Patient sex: M
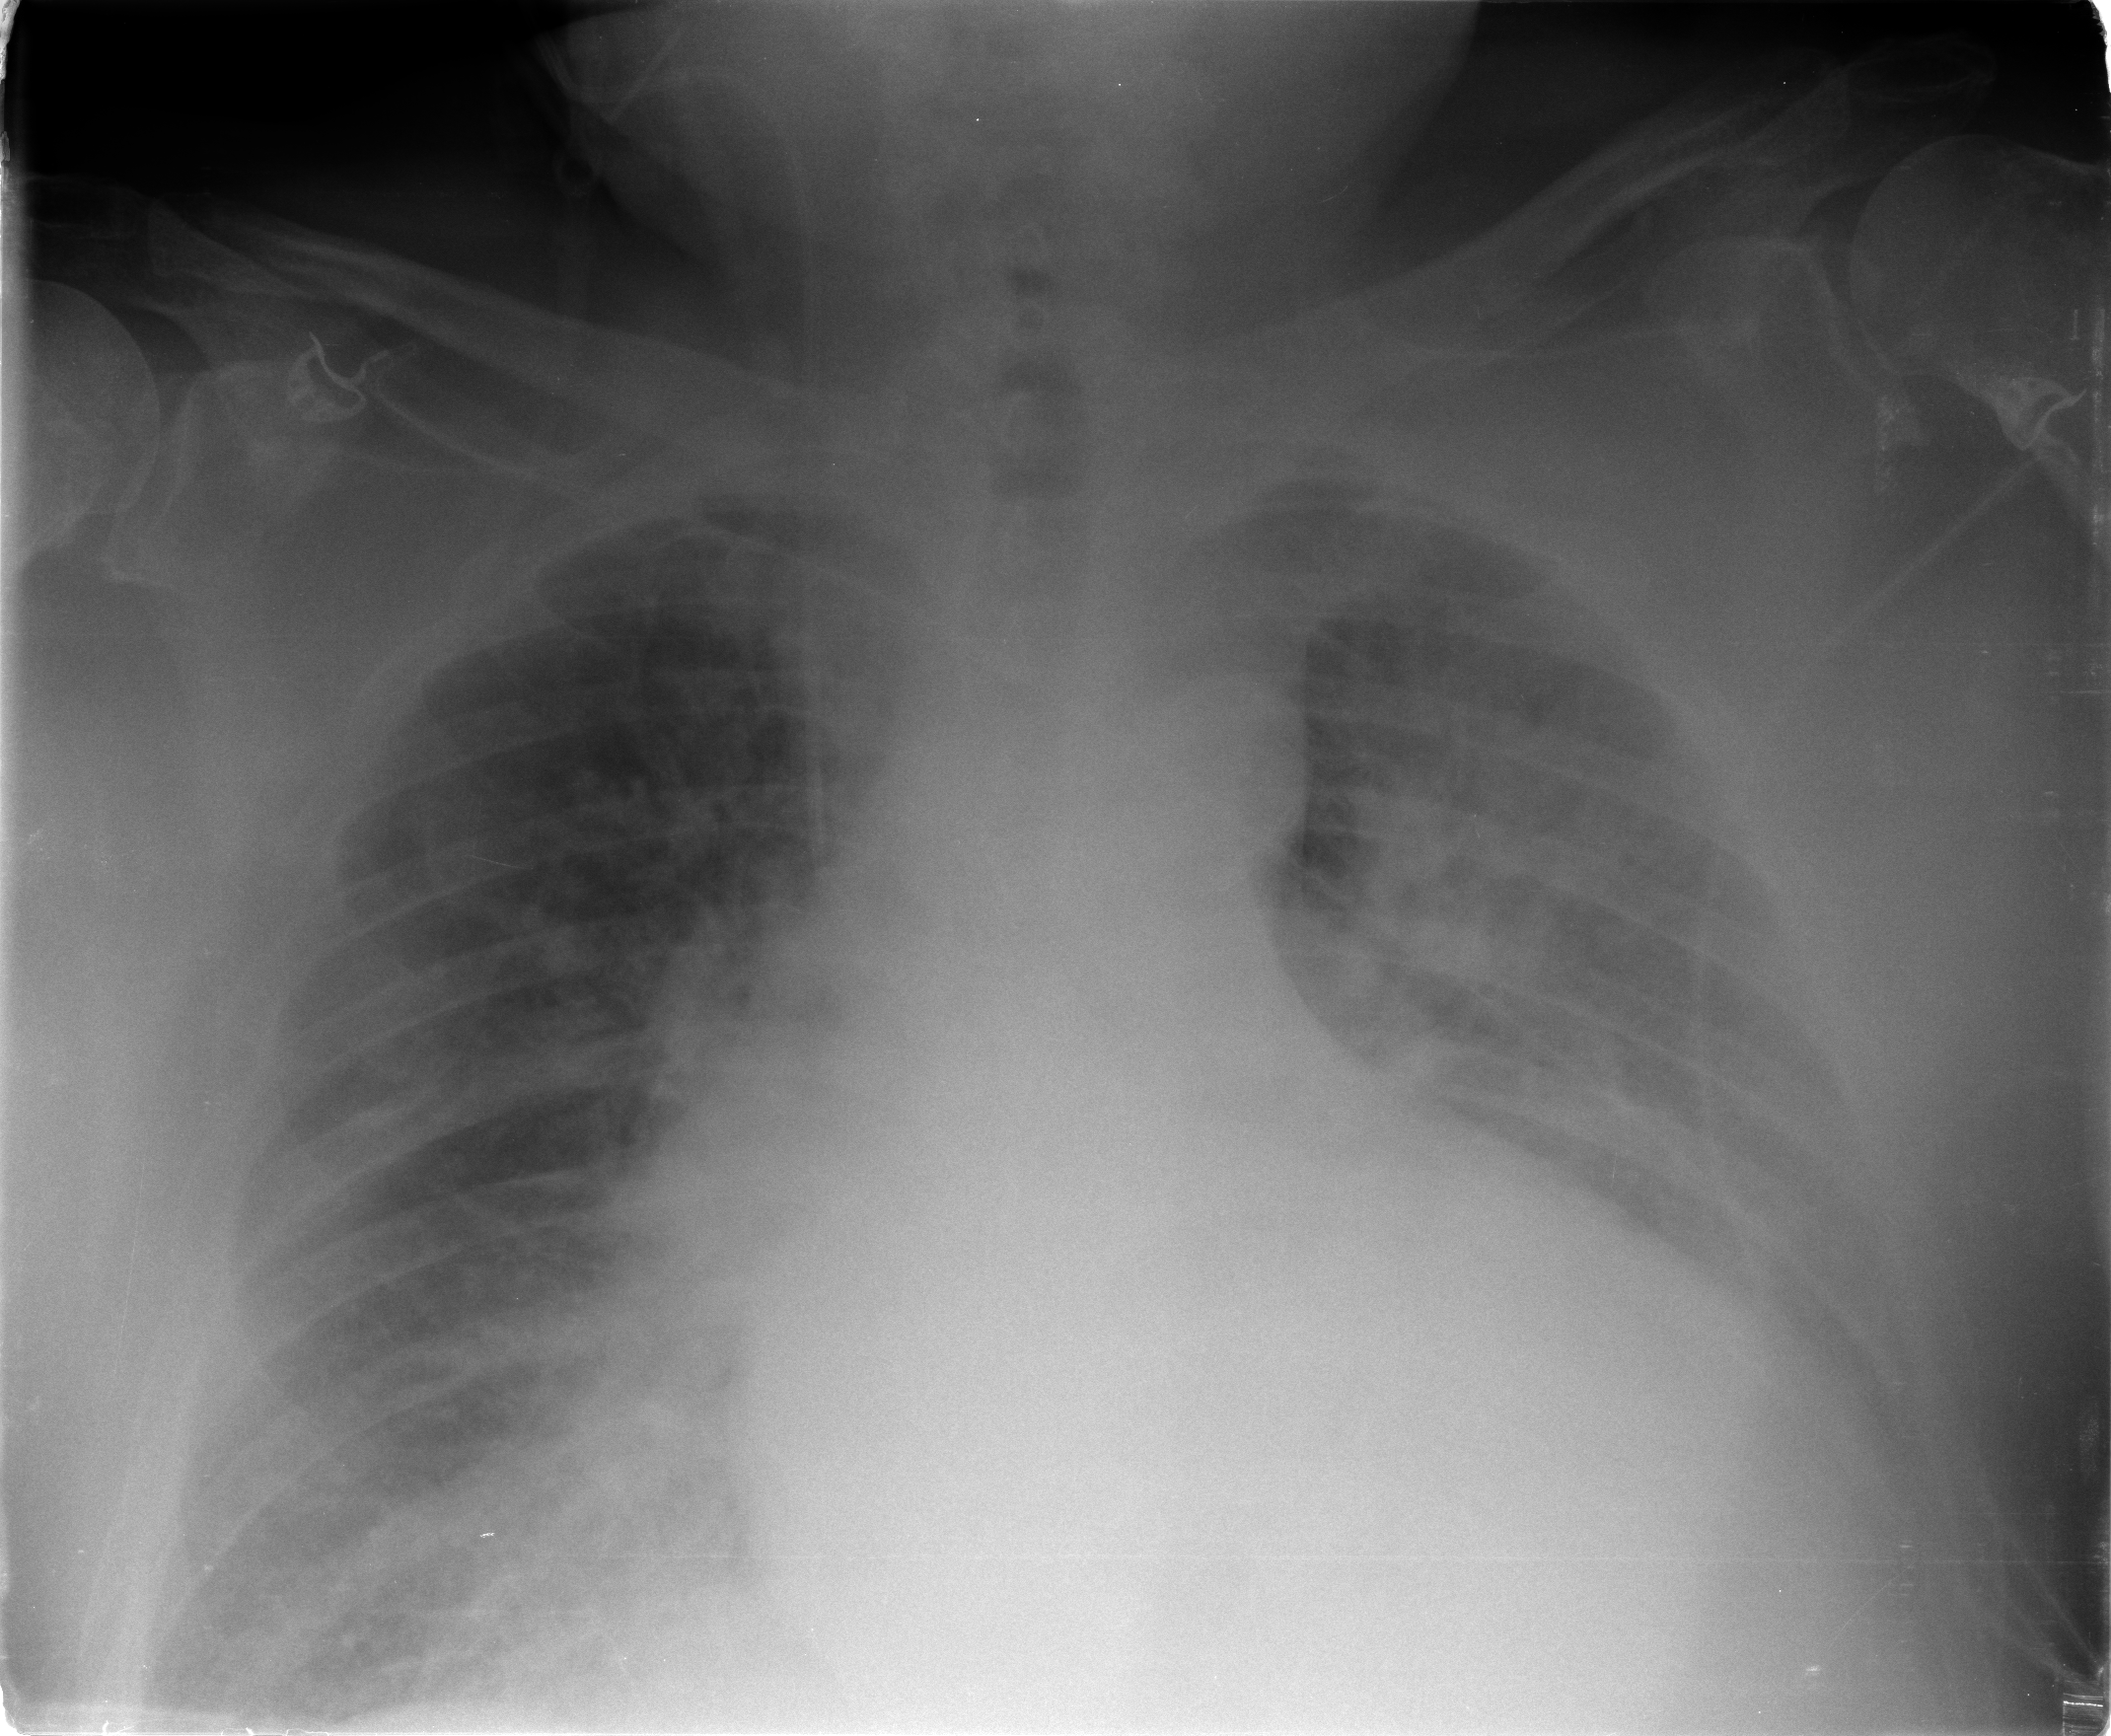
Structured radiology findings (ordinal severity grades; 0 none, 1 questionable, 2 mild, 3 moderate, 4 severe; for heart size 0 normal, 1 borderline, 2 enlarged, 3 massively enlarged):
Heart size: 3
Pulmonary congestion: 3
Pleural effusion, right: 0
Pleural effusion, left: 2
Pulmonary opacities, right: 2
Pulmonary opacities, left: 3
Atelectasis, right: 2
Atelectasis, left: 2